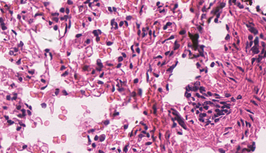
Tumor epithelial tissue: no
Tumor-associated stroma tissue: no
Normal tissue: yes